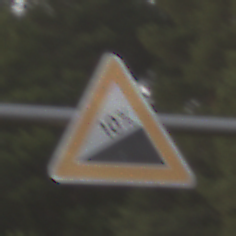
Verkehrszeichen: Steigung10
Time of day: SunriseSunset
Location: Outdoor (Nature)
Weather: Clear
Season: NotSpecified
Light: Natural